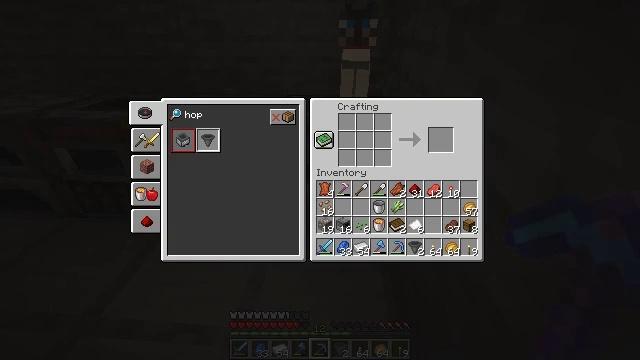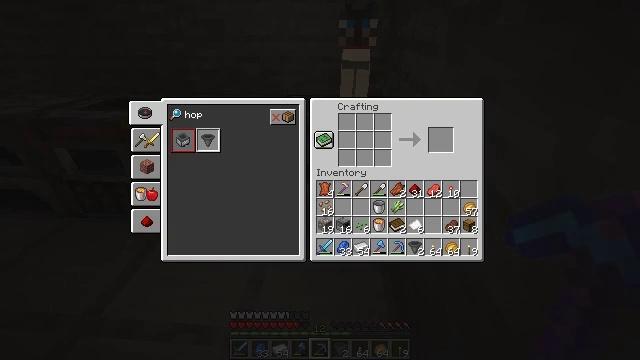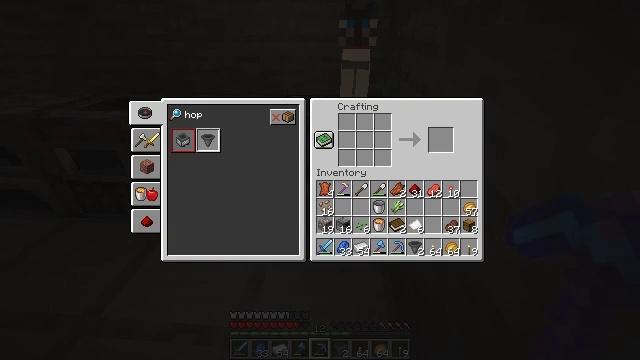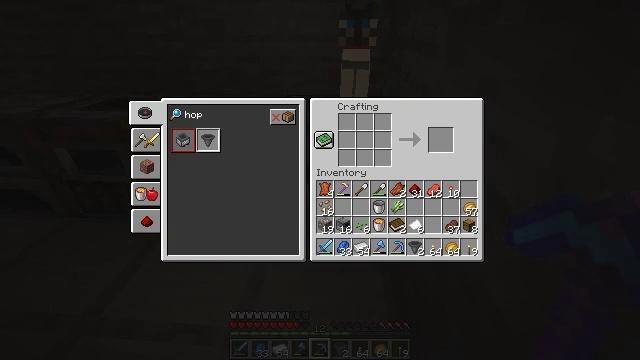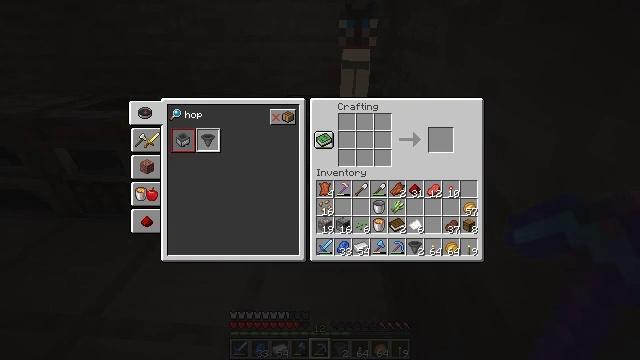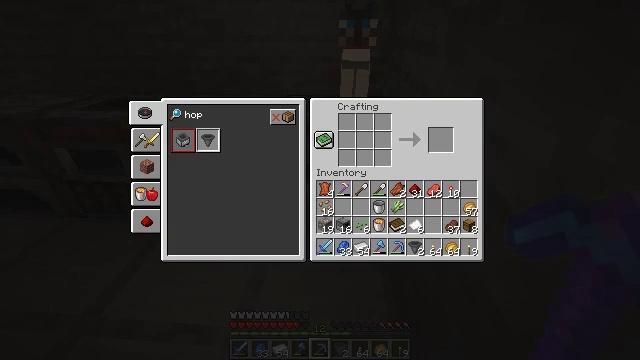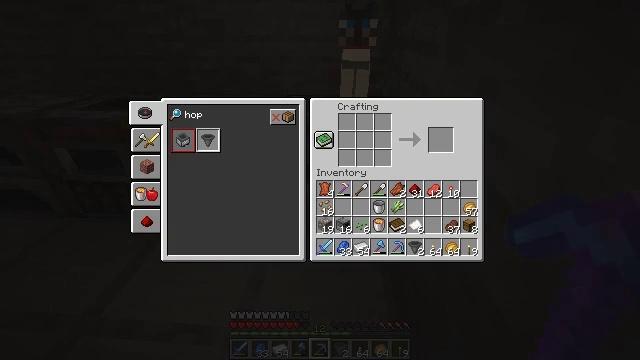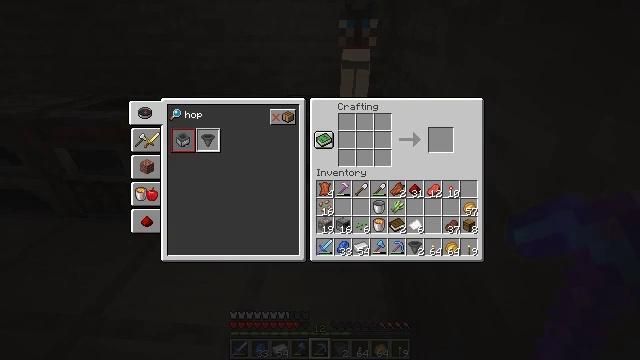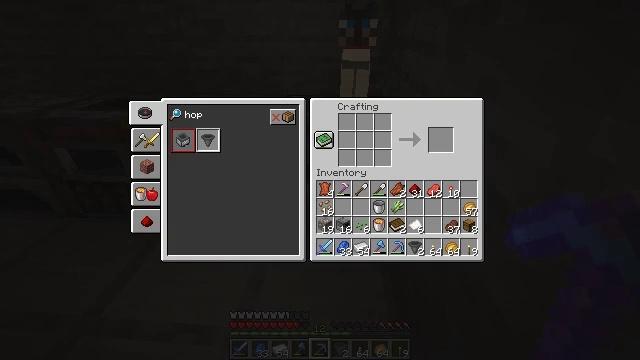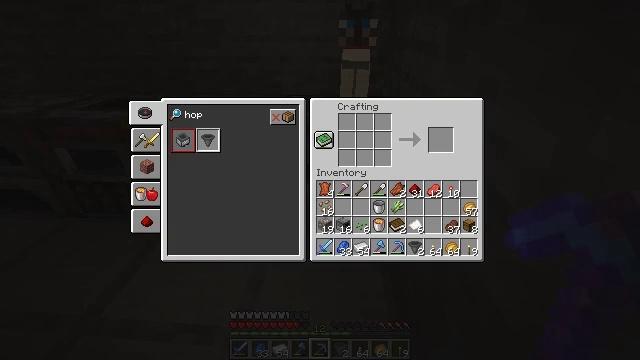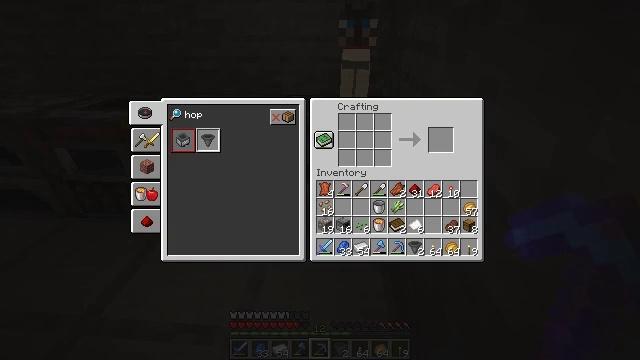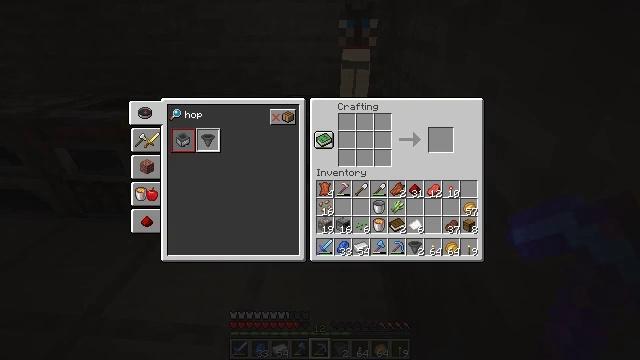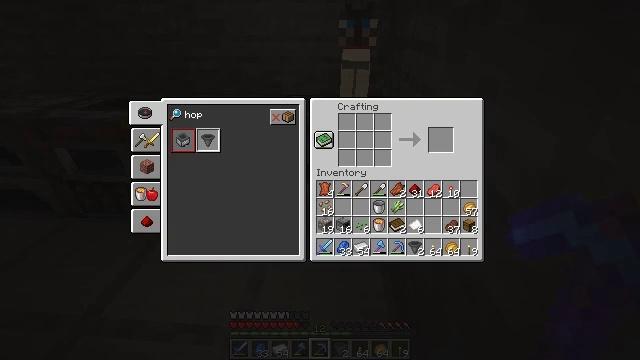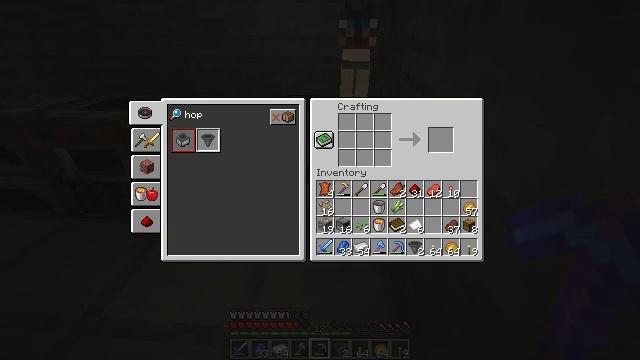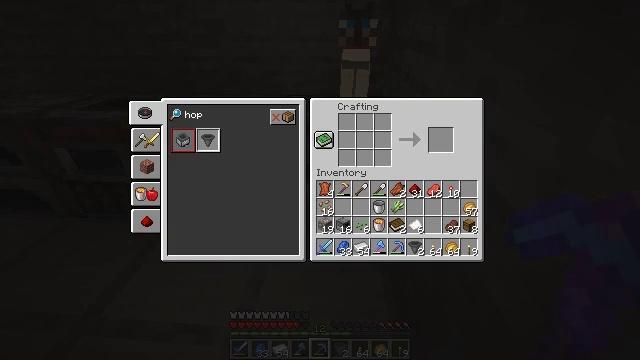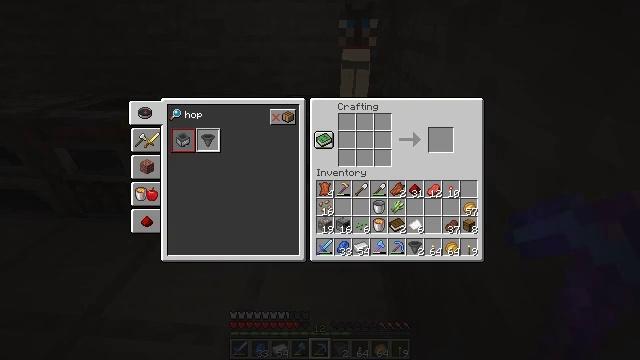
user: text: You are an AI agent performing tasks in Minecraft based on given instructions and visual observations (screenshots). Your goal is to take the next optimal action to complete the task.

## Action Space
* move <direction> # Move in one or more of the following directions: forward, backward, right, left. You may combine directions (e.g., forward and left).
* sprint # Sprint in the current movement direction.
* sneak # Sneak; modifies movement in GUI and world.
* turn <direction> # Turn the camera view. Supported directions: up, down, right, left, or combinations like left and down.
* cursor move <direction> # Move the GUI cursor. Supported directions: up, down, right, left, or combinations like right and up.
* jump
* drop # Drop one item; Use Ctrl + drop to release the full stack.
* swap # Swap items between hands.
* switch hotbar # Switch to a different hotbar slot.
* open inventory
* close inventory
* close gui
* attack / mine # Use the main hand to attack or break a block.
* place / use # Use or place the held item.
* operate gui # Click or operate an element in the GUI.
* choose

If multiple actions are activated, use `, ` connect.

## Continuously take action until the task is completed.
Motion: motion action
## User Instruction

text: Open your crafting table and craft a minecart with ingots.
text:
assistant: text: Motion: no_op
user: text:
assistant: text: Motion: no_op
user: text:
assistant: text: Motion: no_op
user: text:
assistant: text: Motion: no_op
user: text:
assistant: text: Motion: no_op
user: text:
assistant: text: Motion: no_op
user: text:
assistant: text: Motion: no_op
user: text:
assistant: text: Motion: no_op
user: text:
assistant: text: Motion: no_op
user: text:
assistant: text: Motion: no_op
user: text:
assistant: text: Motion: no_op
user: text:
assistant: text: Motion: no_op
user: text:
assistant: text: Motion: no_op
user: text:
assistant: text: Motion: no_op
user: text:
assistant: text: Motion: no_op
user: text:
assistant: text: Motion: no_op
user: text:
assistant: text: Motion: no_op
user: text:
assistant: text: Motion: no_op
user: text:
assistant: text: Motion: no_op
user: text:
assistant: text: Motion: no_op
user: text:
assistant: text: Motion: no_op
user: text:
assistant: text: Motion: no_op
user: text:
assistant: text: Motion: no_op
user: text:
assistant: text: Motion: no_op
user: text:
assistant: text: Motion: no_op
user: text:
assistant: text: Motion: no_op
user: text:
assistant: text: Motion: no_op
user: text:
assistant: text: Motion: no_op
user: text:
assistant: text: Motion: no_op
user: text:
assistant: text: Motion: no_op